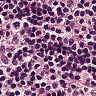
Metastatic tissue present: no